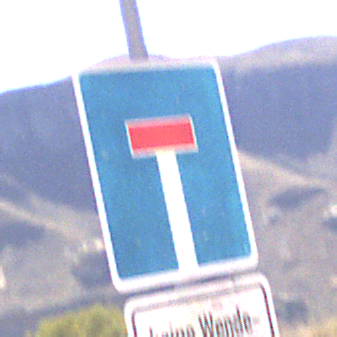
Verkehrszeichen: Sackgasse
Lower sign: HinweisGeaenderteVorfahrtVerkehrsfuehrungVerkehrsregelung3
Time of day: Midday
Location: Outdoor (Nature)
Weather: Clear
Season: NotSpecified
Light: Natural